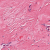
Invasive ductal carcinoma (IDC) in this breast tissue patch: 0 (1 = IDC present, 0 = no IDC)